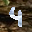
Label: 4